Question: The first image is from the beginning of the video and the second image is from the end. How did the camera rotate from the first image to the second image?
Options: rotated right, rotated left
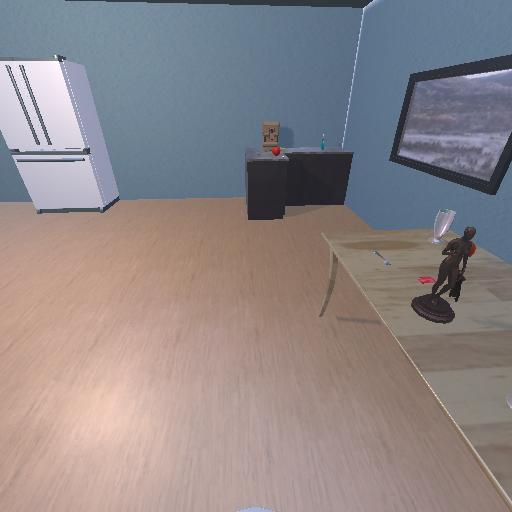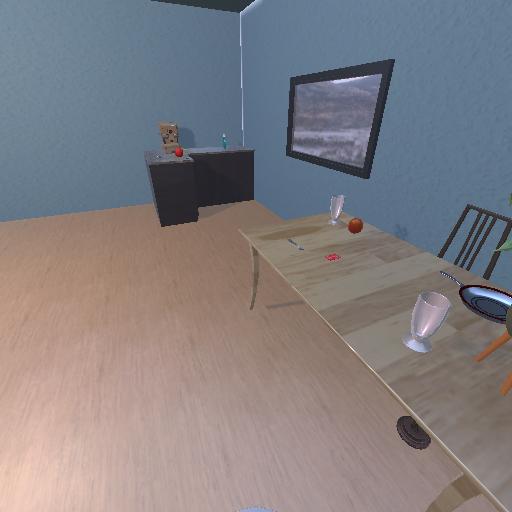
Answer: rotated right